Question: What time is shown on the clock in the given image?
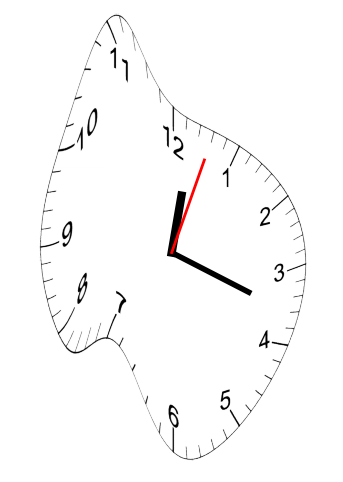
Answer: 12:18:03